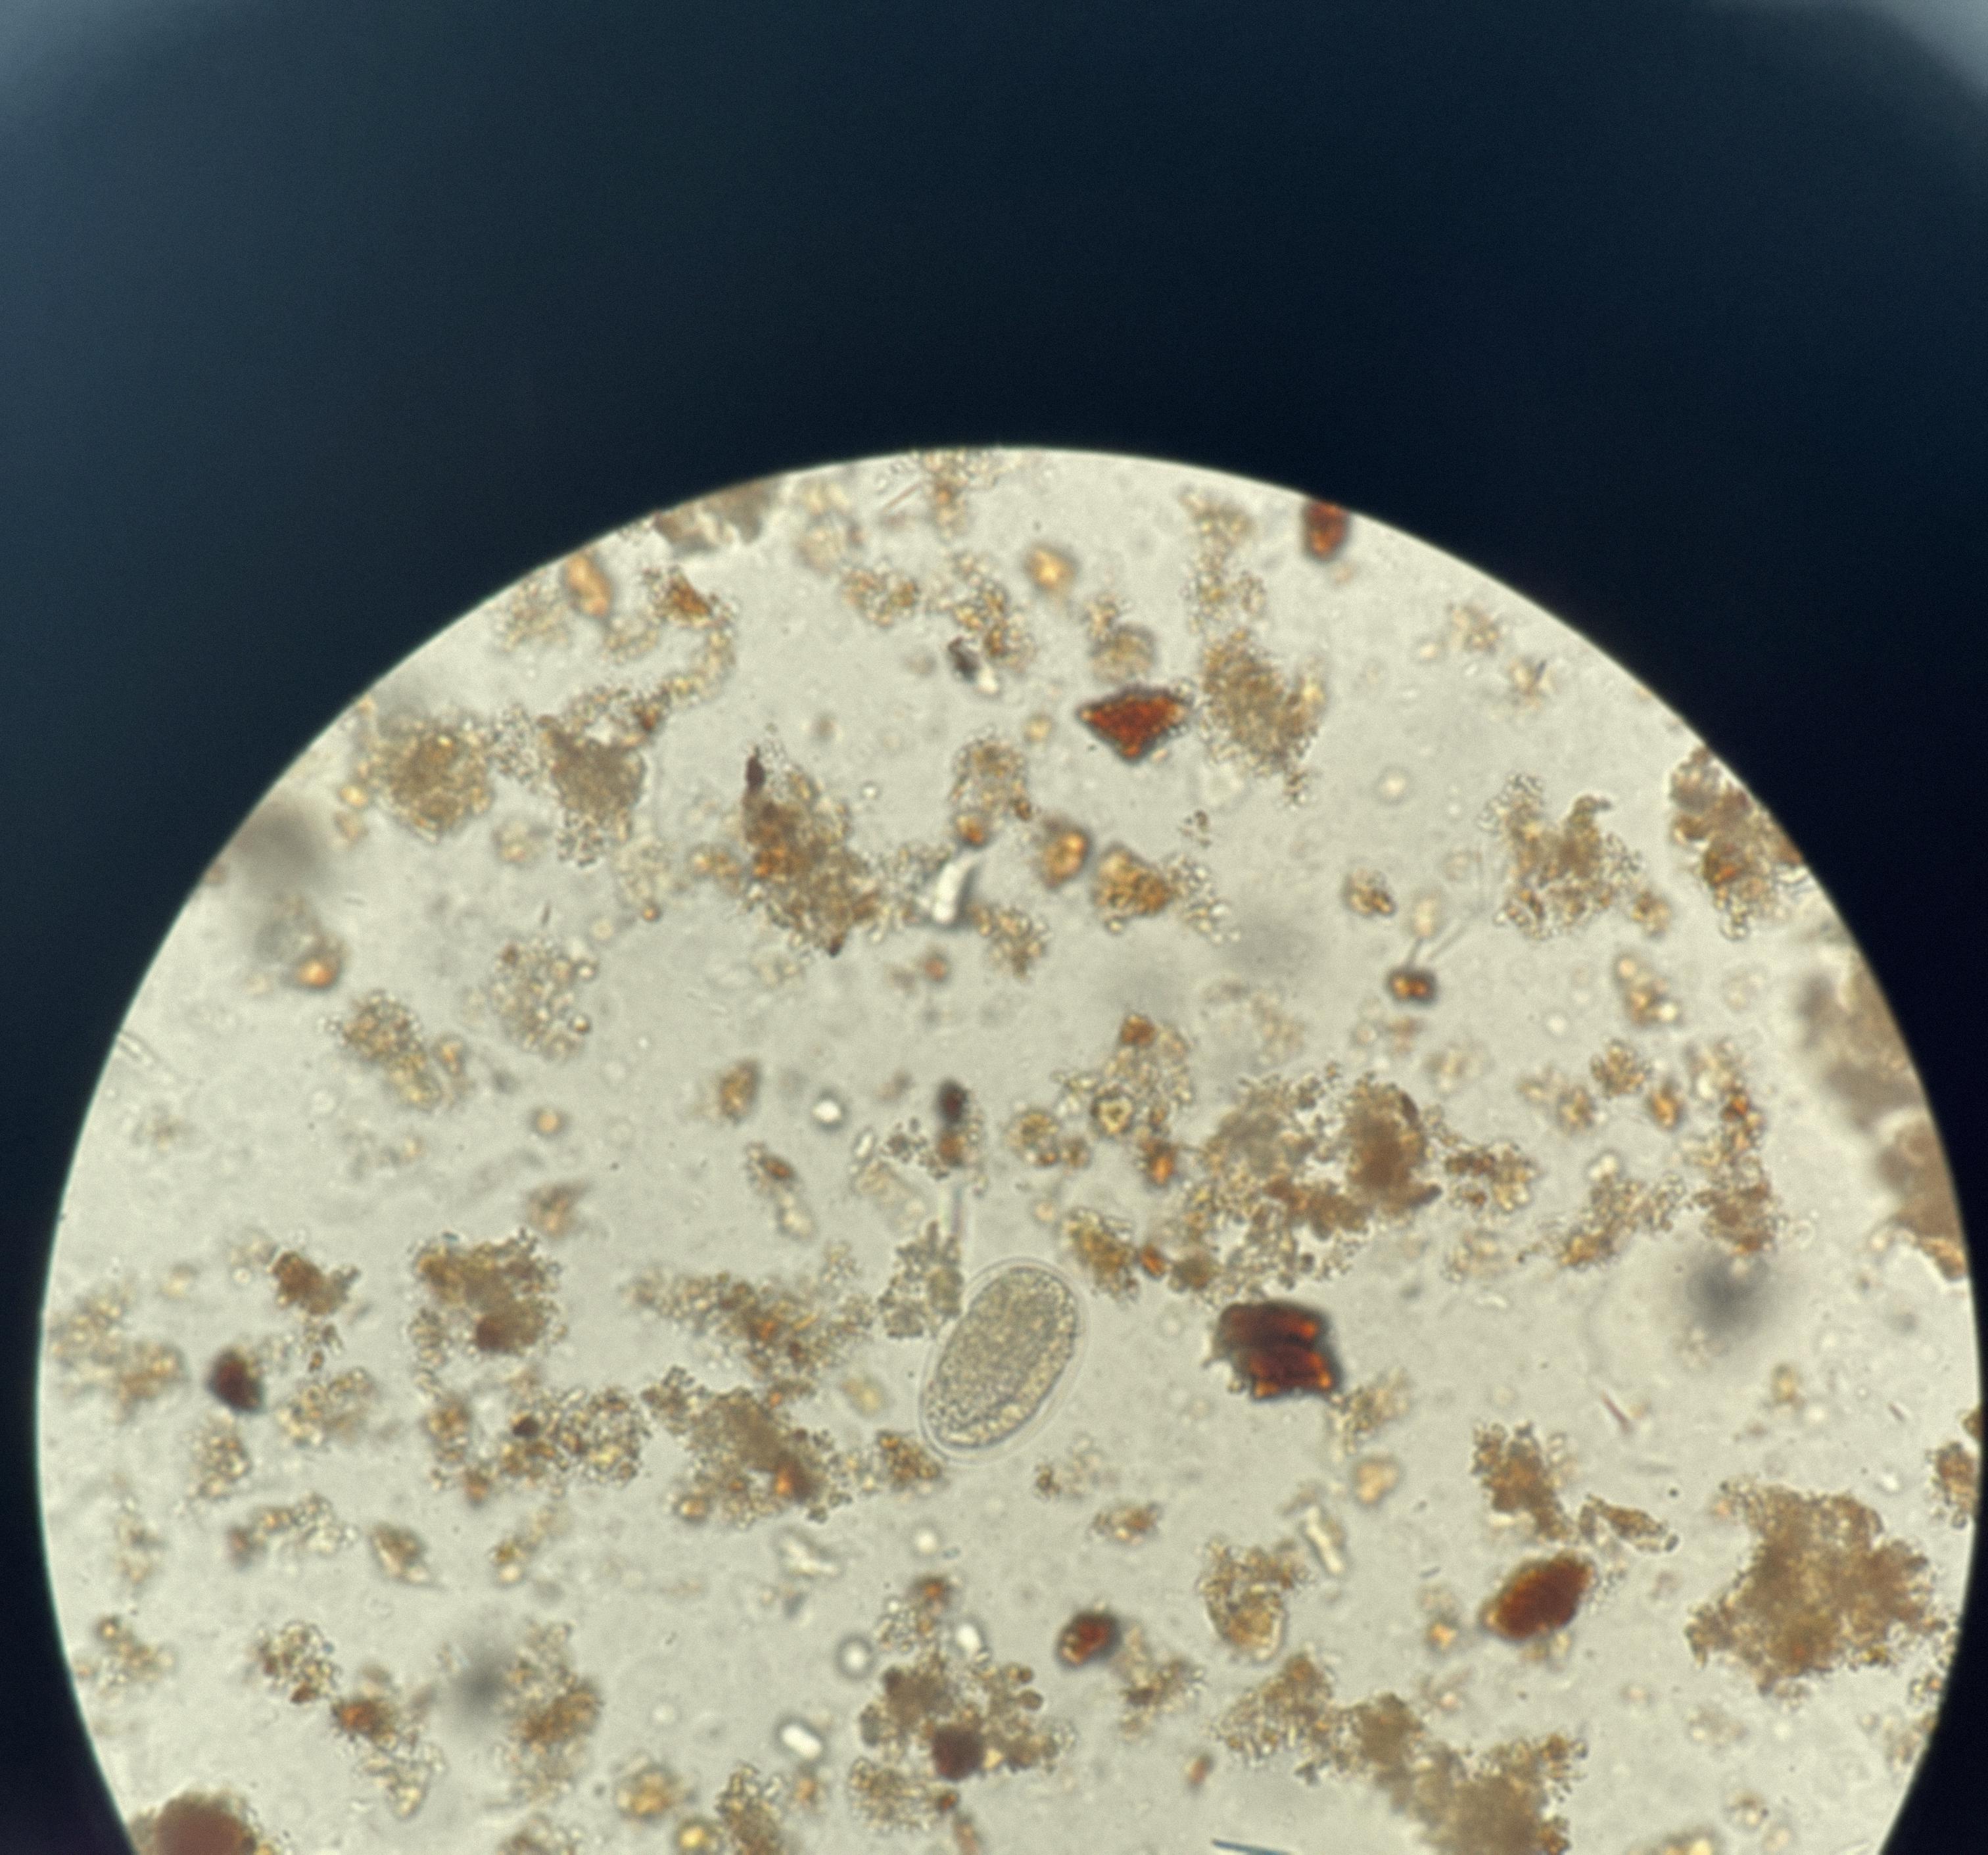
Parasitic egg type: Hookworm egg